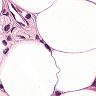
Metastatic tissue present: yes